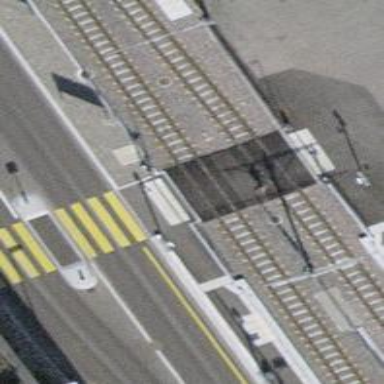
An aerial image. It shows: Railway crossing.